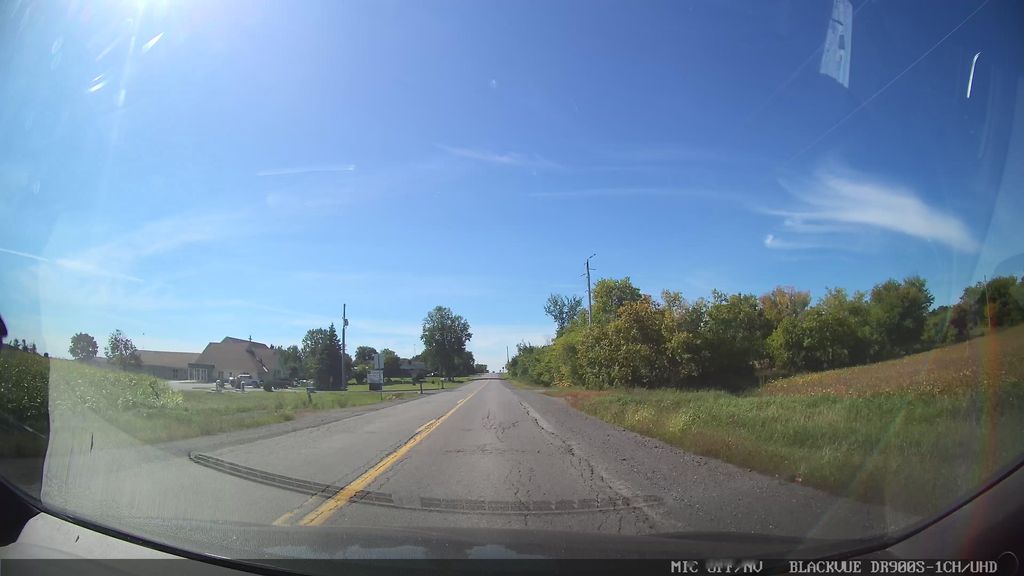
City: ottawa-gatineau